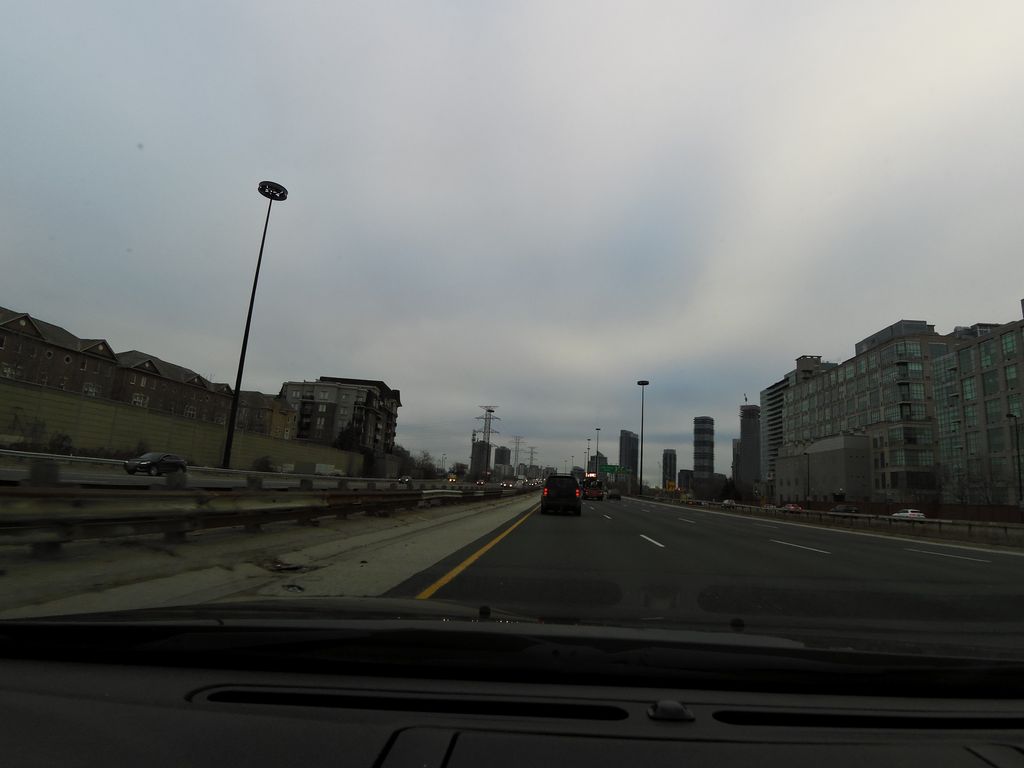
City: toronto